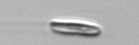
Label: Chrysochromulina